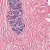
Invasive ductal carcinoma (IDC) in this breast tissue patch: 0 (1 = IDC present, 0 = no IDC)